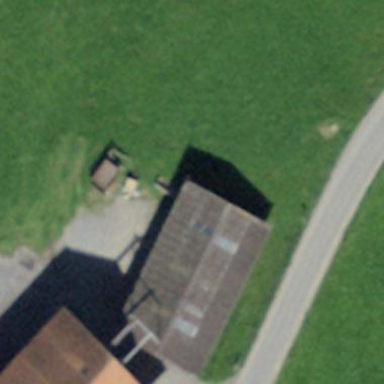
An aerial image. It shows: Shed building.